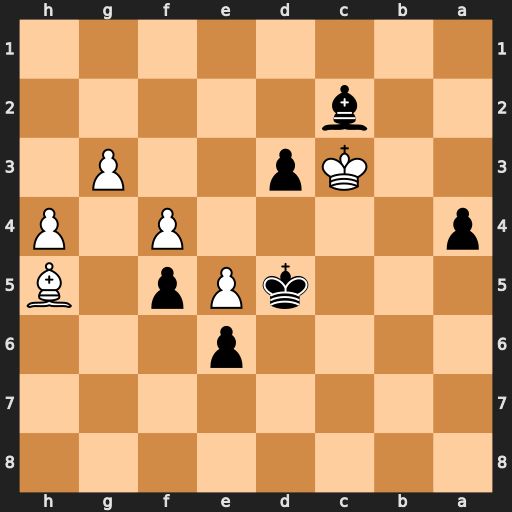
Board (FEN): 8/8/4p3/3kPp1B/p4P1P/2Kp2P1/2b5/8
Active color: b
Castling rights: -
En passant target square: -
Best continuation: Ke4 Bf7 Ke3 Bxe6 d2 Kxc2 Ke2 Bc4+ Ke1 Kc3 d1=Q